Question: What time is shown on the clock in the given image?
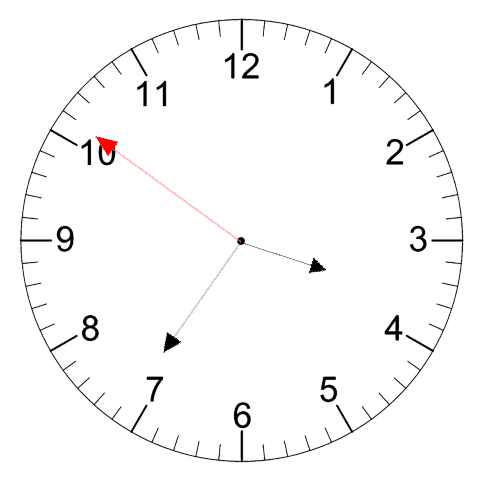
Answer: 03:35:51